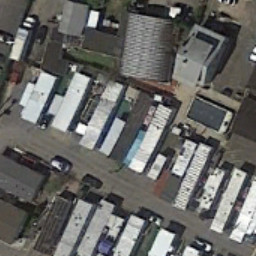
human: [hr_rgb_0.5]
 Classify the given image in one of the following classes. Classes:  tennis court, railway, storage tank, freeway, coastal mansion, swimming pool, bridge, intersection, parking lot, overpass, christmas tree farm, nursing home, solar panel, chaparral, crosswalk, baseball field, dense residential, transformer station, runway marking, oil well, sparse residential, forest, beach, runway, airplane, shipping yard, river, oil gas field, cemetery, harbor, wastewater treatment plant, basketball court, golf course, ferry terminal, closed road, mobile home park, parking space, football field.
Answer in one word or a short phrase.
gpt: mobile home park